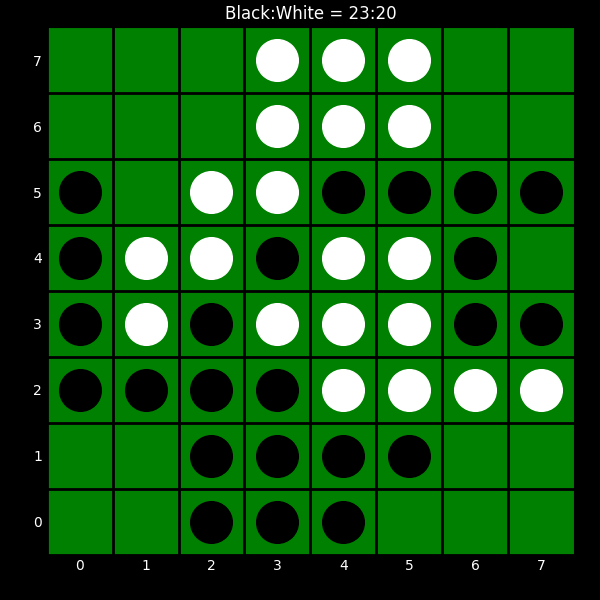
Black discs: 23
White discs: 20